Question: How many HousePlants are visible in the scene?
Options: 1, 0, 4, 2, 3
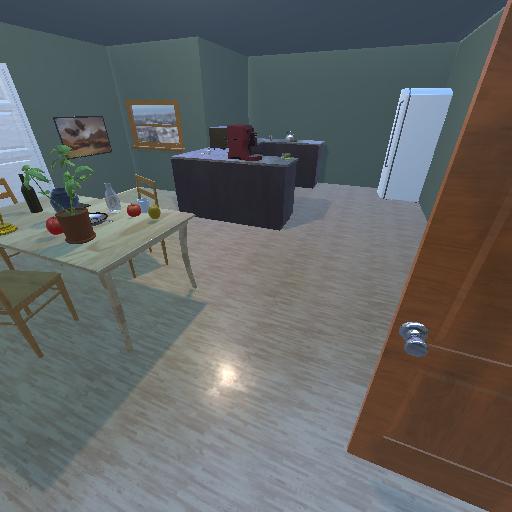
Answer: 1